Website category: movie
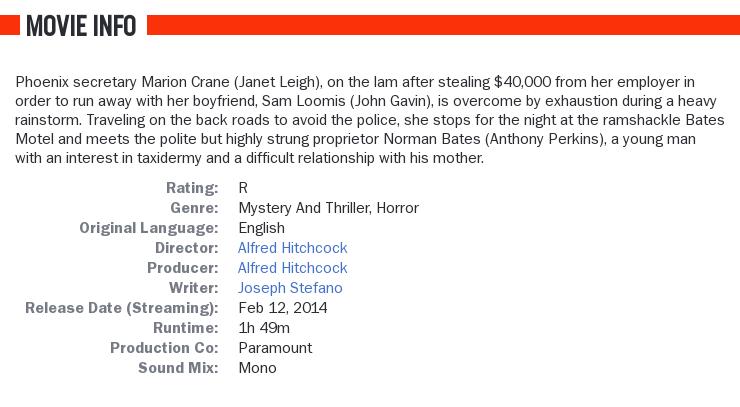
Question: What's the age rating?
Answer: R

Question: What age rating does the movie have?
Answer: R

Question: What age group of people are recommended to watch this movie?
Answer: R

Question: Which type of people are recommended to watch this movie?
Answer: R

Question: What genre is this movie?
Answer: mystery and thriller, horror

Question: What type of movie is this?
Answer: mystery and thriller, horror

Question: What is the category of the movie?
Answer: mystery and thriller, horror

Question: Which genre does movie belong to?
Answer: mystery and thriller, horror

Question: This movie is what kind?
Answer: mystery and thriller, horror

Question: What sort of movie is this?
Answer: mystery and thriller, horror

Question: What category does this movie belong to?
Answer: mystery and thriller, horror

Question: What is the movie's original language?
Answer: English

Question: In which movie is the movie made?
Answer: English

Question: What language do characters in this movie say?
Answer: English

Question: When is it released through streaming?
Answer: Feb 12, 2014

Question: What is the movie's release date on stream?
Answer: Feb 12, 2014

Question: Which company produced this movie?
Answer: Paramount

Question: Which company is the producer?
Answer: Paramount

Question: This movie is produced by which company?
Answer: Paramount

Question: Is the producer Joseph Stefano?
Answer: no

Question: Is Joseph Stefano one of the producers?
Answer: no

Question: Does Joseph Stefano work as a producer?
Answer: no

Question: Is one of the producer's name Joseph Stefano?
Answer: no

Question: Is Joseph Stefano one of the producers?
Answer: no

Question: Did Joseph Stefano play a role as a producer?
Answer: no

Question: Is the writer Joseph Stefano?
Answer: yes

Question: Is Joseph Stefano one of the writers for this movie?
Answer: yes

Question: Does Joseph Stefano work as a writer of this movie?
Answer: yes

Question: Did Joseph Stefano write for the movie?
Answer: yes

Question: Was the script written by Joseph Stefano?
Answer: yes

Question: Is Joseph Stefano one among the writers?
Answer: yes

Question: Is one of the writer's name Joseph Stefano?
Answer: yes

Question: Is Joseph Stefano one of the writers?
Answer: yes

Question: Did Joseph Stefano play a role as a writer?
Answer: yes

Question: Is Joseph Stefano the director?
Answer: no

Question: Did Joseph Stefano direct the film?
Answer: no

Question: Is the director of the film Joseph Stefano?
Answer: no

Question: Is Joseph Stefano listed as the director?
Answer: no

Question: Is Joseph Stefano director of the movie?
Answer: no

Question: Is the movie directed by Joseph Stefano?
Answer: no

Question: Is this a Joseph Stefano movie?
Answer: no

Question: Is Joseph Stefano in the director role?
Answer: no

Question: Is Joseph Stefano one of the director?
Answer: no

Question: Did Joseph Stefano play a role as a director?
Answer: no